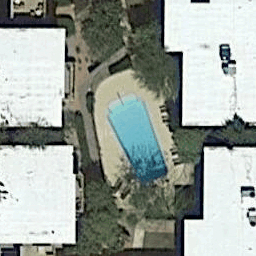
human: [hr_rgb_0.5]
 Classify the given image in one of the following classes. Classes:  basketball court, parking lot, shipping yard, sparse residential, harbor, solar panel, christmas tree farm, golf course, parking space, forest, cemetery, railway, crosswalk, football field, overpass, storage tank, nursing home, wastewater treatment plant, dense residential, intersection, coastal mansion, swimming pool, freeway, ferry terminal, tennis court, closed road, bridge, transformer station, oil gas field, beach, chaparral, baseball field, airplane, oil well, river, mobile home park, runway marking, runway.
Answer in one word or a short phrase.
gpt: swimming pool